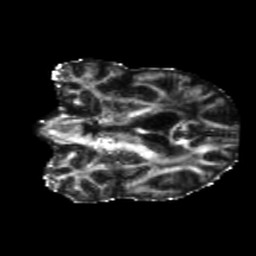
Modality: FA
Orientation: coronal
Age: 46
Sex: male
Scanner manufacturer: siemens
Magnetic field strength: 3 T
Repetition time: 5.25 s
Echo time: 0.08 s